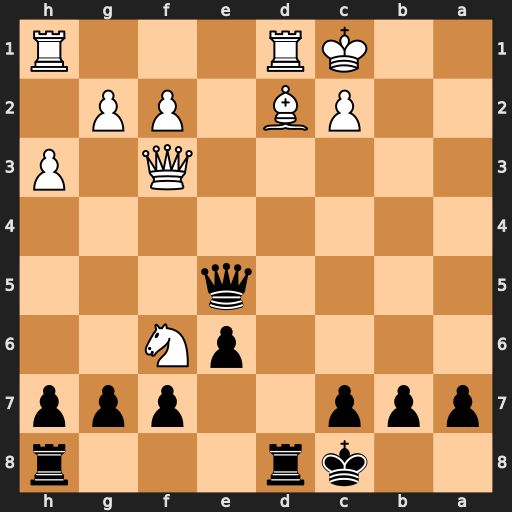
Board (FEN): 2kr3r/ppp2ppp/4pN2/4q3/8/5Q1P/2PB1PP1/2KR3R
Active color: b
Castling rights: -
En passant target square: -
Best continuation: Qa1#